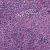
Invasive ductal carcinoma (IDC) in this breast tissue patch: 1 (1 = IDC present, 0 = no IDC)